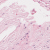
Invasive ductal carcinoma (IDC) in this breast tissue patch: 0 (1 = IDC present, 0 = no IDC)